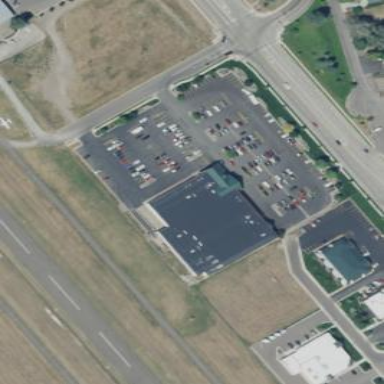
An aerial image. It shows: Building that houses supermarket.